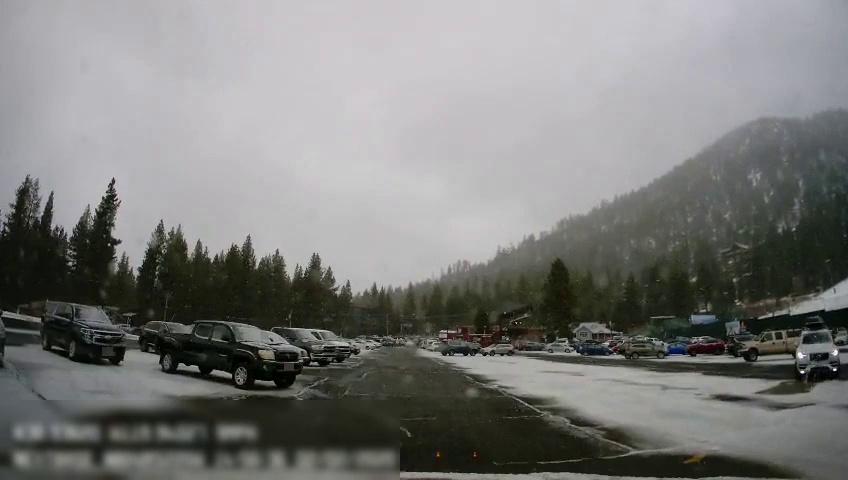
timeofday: Day
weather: Snowy
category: Vehicles | SUV
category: Vehicles | Truck
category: Vehicles | Car
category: Vehicles | Car
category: Vehicles | Car
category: Vehicles | Car
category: Vehicles | SUV
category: Vehicles | Car
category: Vehicles | SUV
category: Vehicles | Van
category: Vehicles | Truck
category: Vehicles | Truck
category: Vehicles | Car
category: Vehicles | Car
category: Vehicles | Car
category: Vehicles | Car
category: Vehicles | SUV
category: Drivable Space